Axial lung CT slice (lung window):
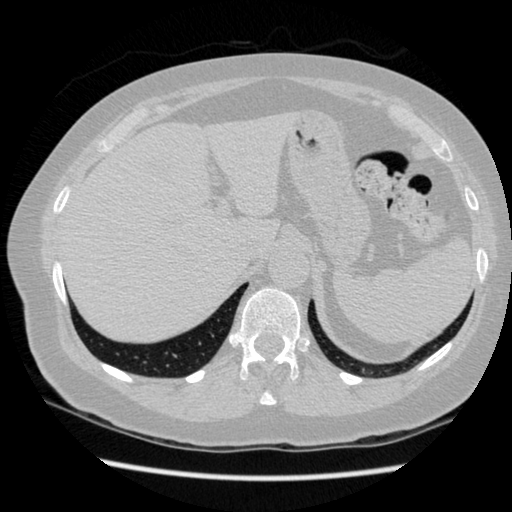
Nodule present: no